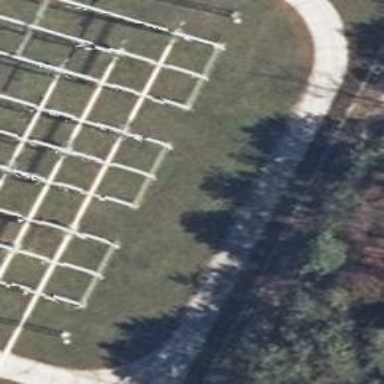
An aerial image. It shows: Power line carrying busbar.